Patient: sex F, age 19
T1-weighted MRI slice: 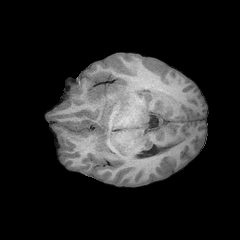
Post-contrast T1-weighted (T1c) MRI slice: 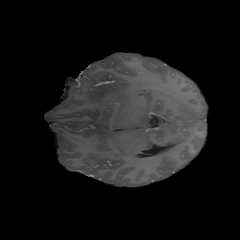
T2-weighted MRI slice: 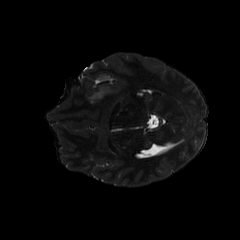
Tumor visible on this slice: yes
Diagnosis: Astrocytoma, IDH-mutant
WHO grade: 4